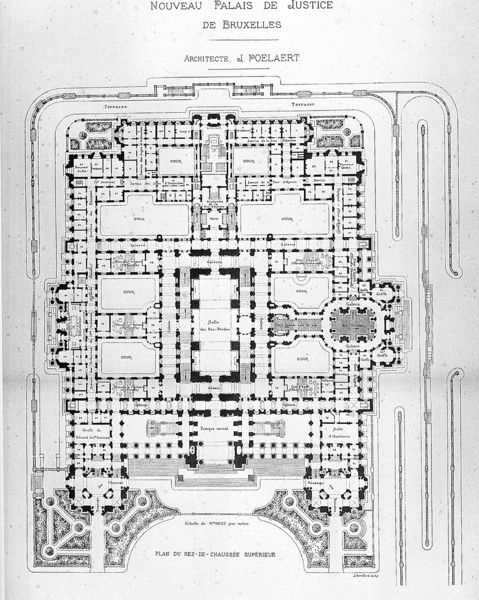
Titel: Gerichtshof Brüssel, Plan Erdgeschoss, außen
Schlagwörter: fenster, schwarz, stützen, säulen, weiss, zimmer, park, schloss, wand, architektur, garten, schrift, türen, mauer, hof, saal, treppe, halle, eingang, gang, innenhof, kloster, rechteck, palast, schwarzweiß, räume, mauern, plan, quadrat, forum, fesnter, grundriss, palais, aufriss, bauplan, architekt, lage, säle, schloßanlage, flure, justizpalast, brüssel, einang, of, poelaert, poelart, mauern#